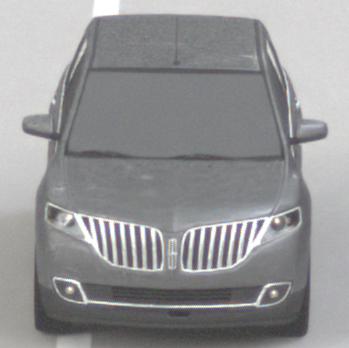
Make: Lincoln
Model: MKX
Detailed model: Gen. 1 CD3
Model produced from: 2010
Model produced until: 2015
Doors: 5
Color: gray
Road condition: dry road
Daytime: morning or afternoon
Contrast: low contrast